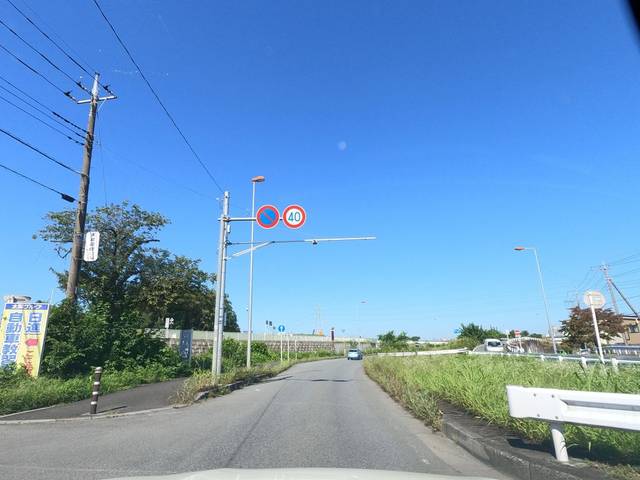
Region: Japan
Coordinates: 35.916, 139.558